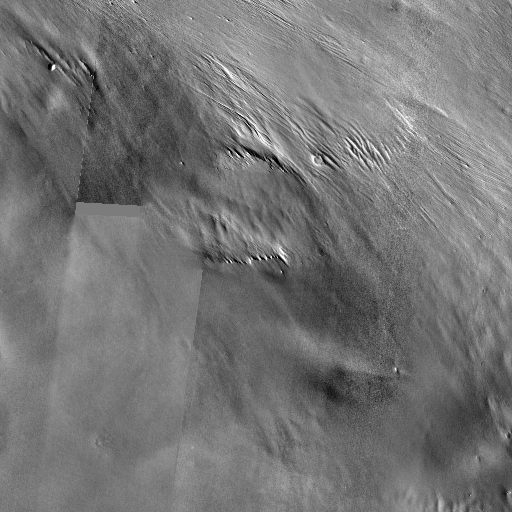
Crater classes present: Background, Other